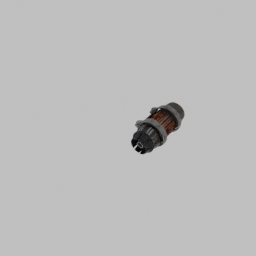
Label: mechanical